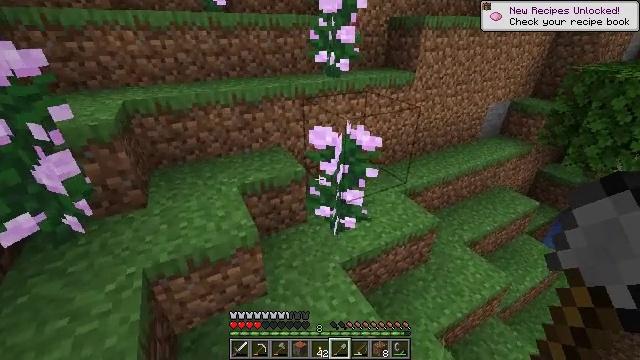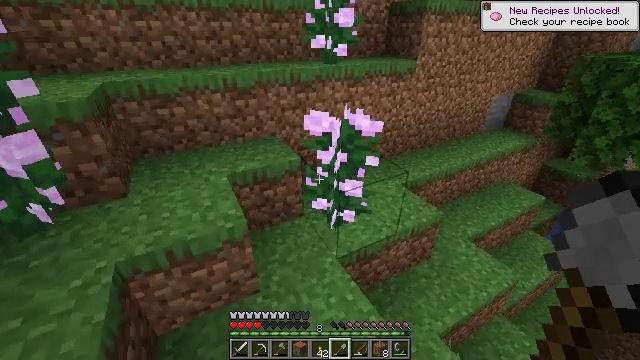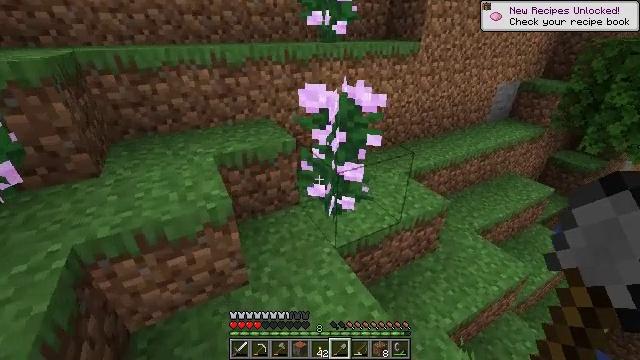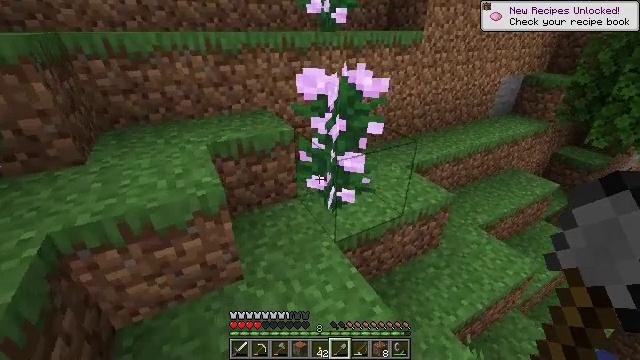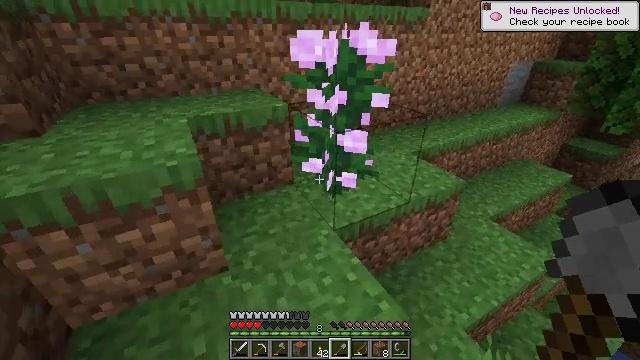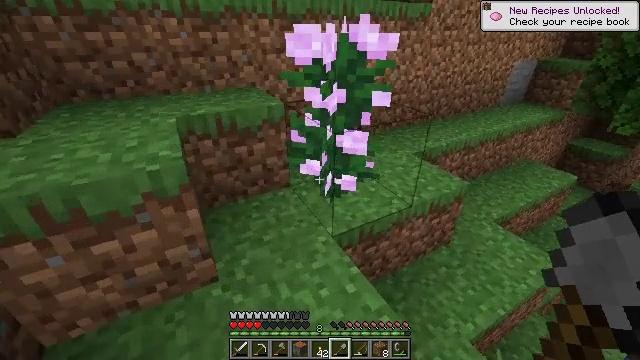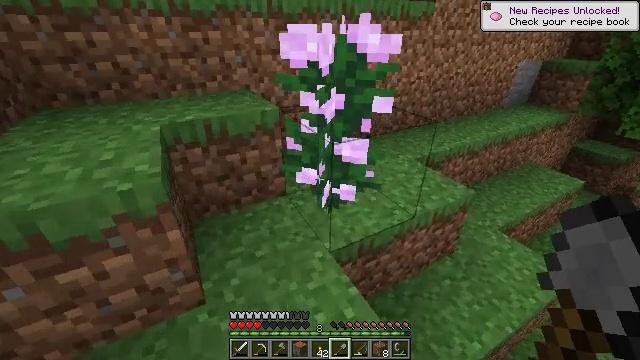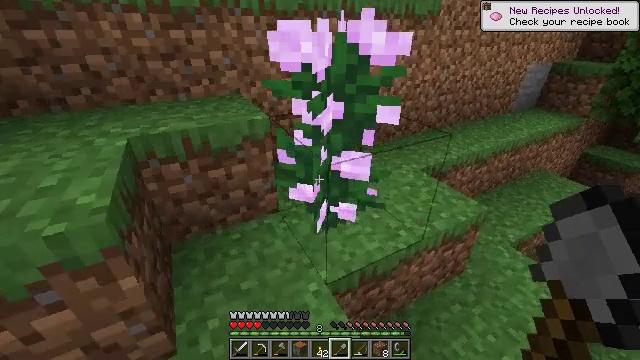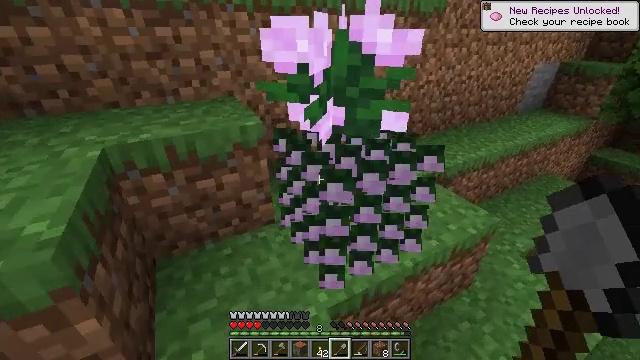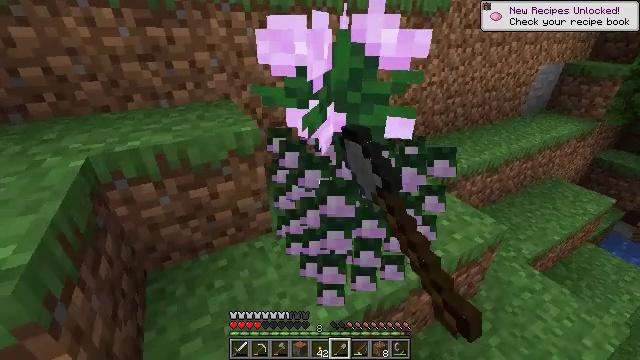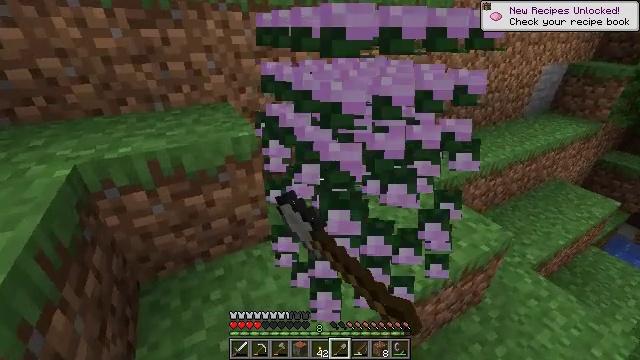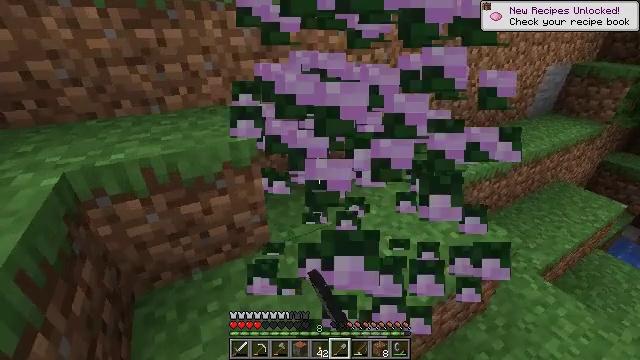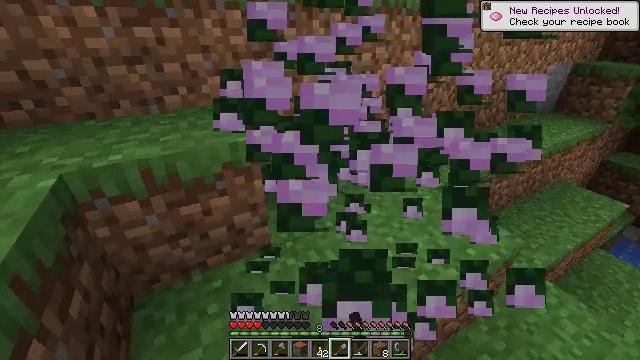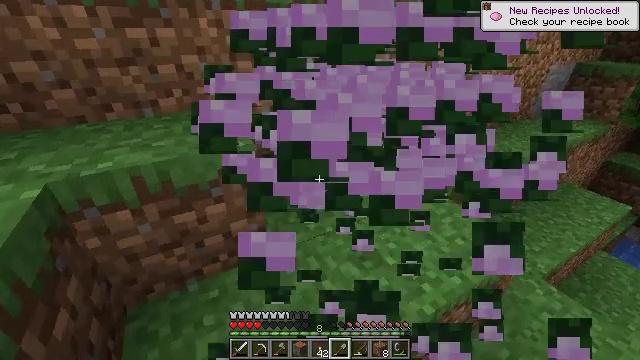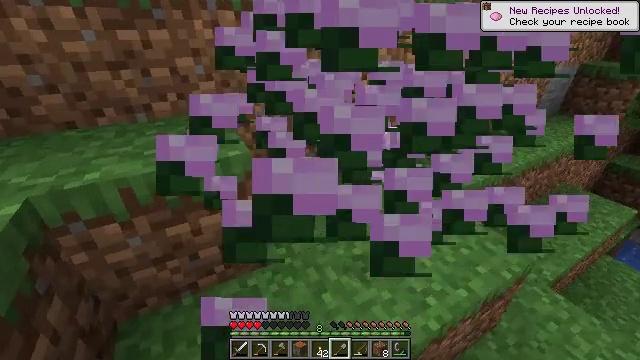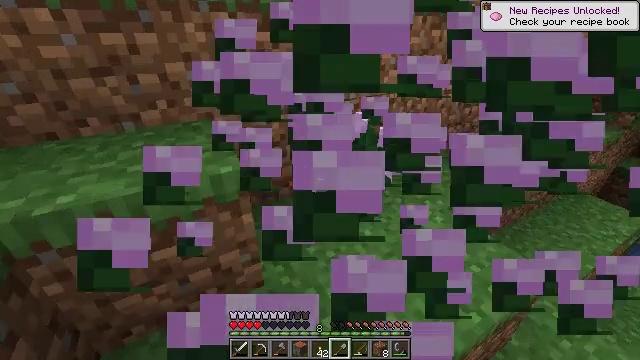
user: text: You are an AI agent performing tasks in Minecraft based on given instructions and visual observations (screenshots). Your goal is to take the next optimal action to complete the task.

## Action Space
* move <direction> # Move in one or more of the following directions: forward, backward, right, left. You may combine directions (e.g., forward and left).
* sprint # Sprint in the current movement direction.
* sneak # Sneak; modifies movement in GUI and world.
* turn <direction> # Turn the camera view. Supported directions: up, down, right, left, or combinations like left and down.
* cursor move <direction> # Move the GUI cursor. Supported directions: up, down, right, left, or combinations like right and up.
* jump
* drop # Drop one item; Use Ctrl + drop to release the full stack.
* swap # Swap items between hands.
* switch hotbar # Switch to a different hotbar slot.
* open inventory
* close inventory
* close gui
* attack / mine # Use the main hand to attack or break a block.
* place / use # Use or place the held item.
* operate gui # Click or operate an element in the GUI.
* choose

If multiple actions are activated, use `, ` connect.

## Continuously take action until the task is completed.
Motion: motion action
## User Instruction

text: Break the peony to collect it.
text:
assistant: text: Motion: move forward
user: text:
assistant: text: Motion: move forward
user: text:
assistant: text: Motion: move forward
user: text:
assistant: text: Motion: move forward
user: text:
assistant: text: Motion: move forward
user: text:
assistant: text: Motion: move forward
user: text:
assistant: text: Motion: move forward
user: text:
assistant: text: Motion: move forward, attack / mine
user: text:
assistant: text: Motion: attack / mine
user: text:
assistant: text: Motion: attack / mine
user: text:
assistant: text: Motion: no_op
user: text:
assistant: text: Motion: no_op
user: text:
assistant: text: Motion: move forward
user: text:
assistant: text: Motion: move forward
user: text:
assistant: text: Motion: move forward
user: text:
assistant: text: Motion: move forward
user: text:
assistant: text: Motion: move forward
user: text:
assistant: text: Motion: move forward
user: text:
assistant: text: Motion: move forward, turn up
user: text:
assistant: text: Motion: move forward, turn up
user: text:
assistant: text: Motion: turn left and up
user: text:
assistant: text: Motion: turn left and up
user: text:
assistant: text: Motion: turn left
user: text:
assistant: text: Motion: turn left and down
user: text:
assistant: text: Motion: move forward, turn left and down
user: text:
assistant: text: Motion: move forward, turn left and down
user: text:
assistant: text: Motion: move forward, turn left
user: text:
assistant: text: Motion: move forward, turn left
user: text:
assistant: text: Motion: move forward, turn left
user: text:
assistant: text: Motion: move forward